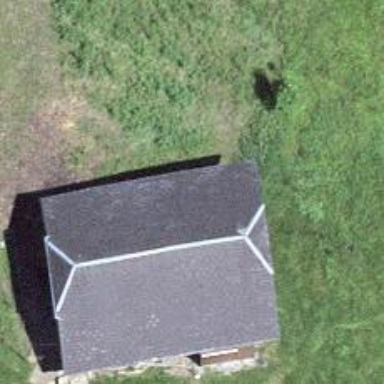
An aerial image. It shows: Farm auxiliary building.